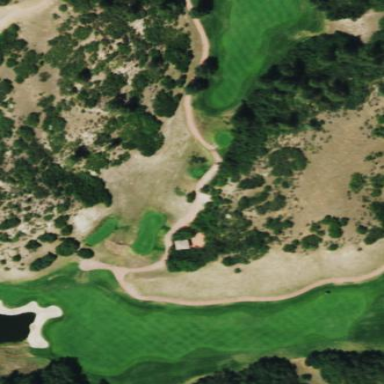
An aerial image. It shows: Area with grass used as rough in golf course.